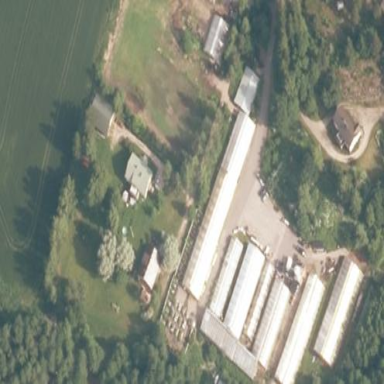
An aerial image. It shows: Plant nursery area.